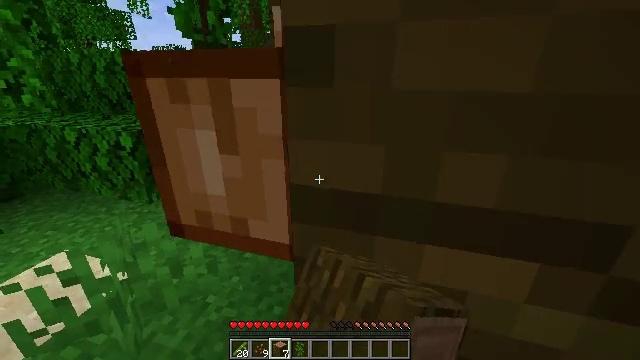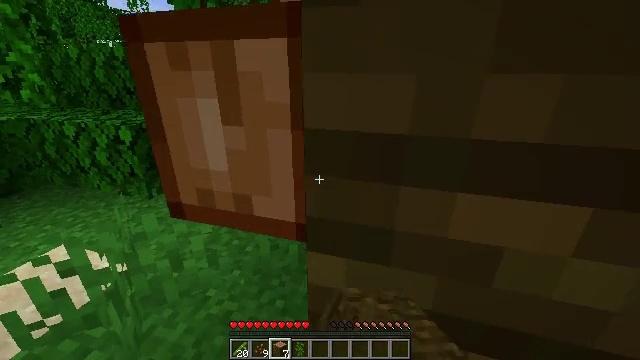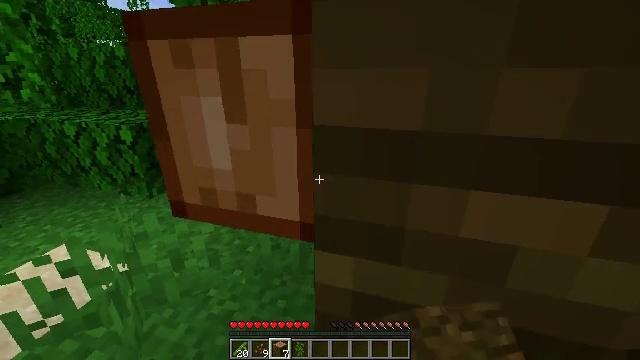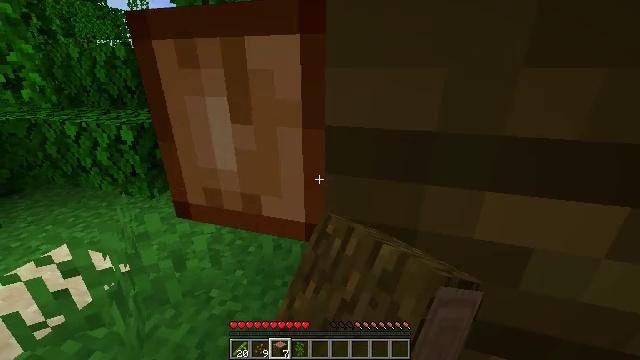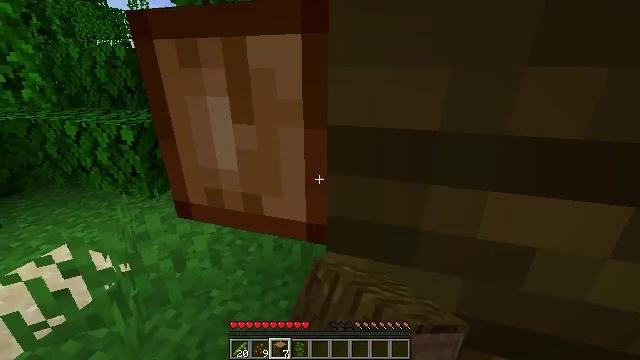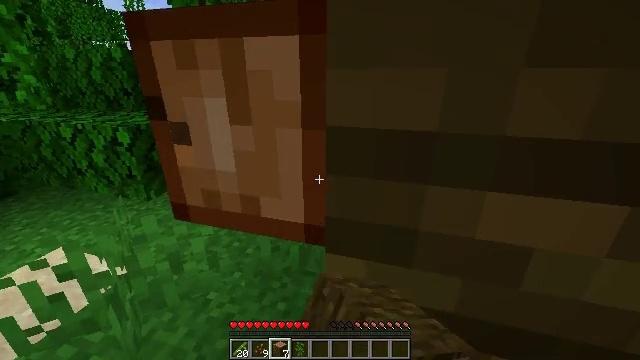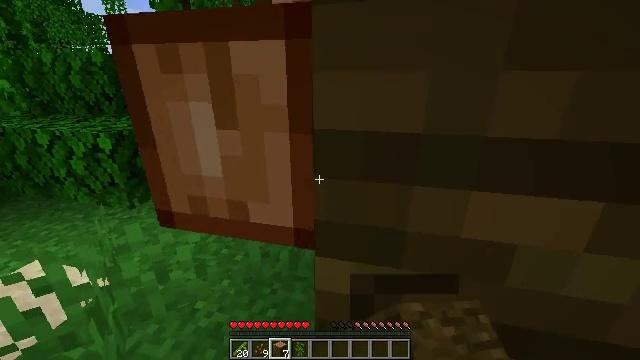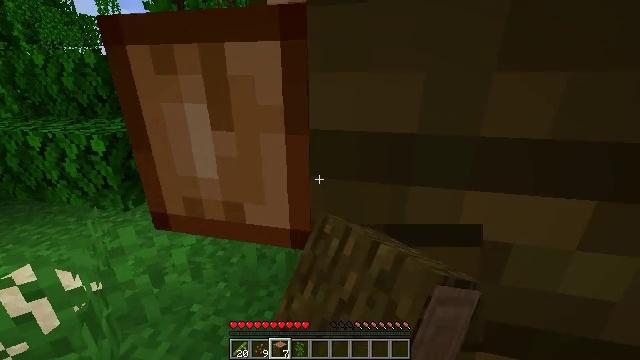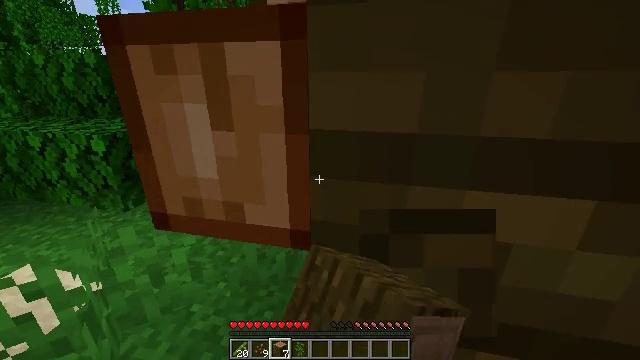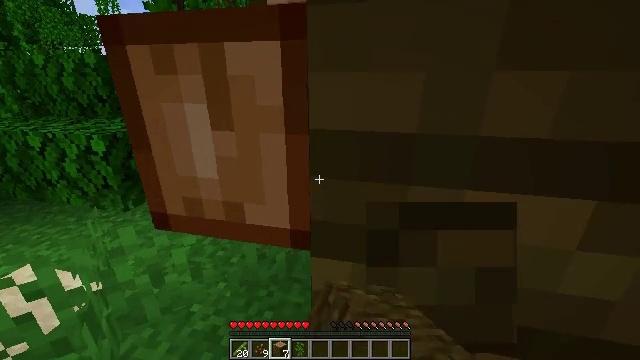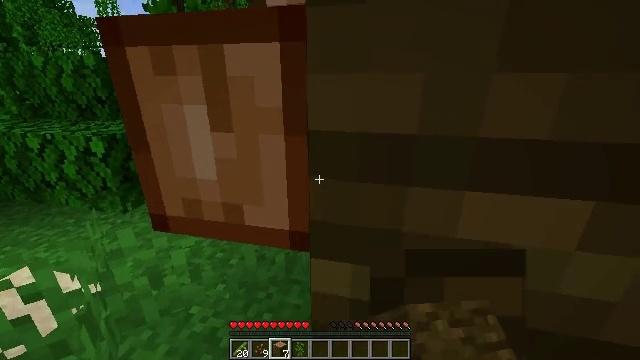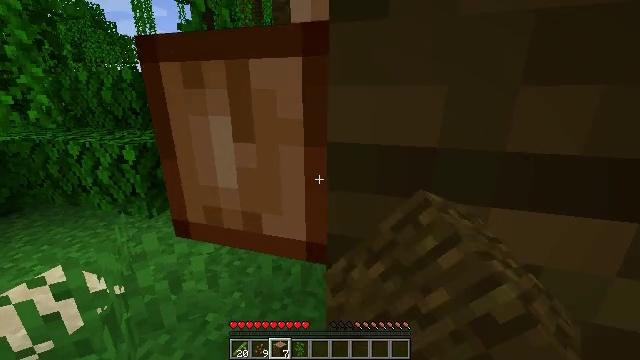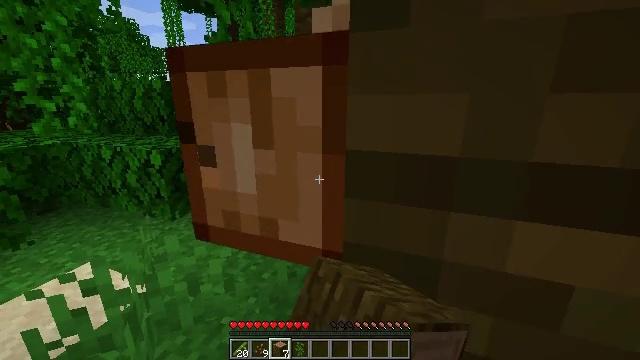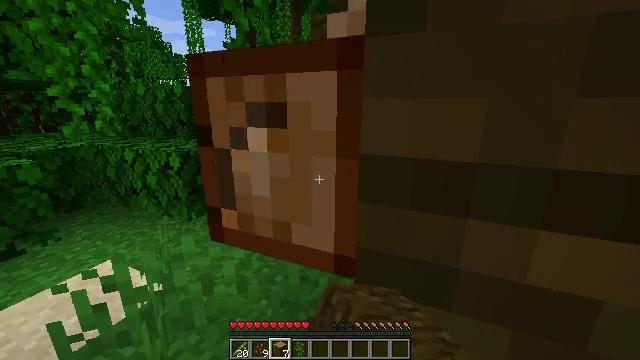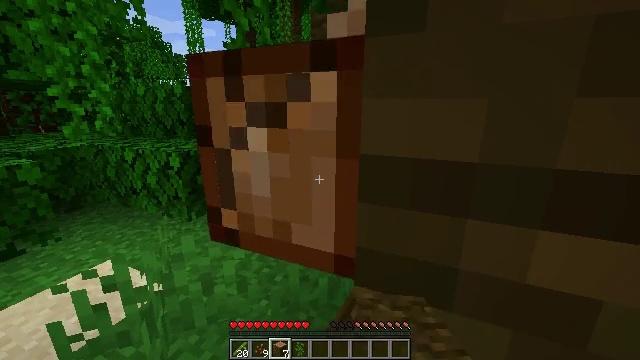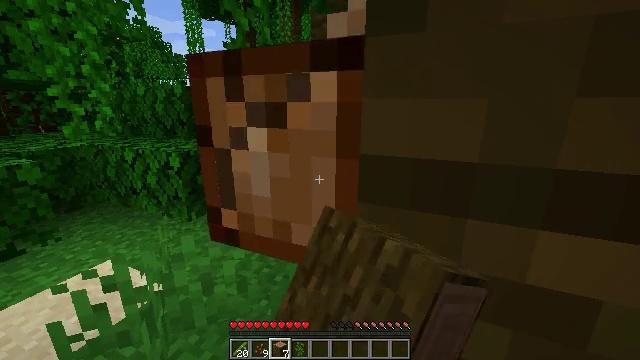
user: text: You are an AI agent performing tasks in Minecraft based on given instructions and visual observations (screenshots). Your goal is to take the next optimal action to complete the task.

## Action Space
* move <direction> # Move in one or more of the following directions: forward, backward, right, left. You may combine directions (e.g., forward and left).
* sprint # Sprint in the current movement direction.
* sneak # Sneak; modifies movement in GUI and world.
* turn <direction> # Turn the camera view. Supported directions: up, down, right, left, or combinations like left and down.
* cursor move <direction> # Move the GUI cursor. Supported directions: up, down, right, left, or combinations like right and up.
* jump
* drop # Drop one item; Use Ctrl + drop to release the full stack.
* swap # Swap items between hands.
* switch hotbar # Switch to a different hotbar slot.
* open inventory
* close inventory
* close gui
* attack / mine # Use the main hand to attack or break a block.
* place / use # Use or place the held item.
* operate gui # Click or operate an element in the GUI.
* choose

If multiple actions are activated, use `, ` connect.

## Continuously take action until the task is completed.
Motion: motion action
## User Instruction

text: Collect cocoa beans.
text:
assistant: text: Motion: attack / mine
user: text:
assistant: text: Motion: attack / mine
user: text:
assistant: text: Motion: attack / mine
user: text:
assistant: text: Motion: attack / mine
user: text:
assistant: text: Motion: attack / mine
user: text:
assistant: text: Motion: turn right, attack / mine
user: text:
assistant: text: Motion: attack / mine
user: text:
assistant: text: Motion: attack / mine
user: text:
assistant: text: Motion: attack / mine
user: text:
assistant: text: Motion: attack / mine
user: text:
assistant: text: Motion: turn left and up, attack / mine
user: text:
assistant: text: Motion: turn left and up, attack / mine
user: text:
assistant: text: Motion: turn left, attack / mine
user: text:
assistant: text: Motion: attack / mine
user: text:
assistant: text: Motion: attack / mine
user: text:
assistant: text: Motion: attack / mine
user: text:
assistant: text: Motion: attack / mine
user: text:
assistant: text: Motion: attack / mine
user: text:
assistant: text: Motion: attack / mine
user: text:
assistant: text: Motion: attack / mine
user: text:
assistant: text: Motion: attack / mine
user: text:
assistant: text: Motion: attack / mine
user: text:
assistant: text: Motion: attack / mine
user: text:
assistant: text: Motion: attack / mine
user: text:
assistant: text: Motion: move forward and move left, turn right and up, attack / mine
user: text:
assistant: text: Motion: move forward and move left, turn right and up
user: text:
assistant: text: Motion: move forward and move left, turn right and up
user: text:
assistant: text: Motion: move forward and move left, turn right and up
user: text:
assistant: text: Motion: move forward and move left, turn right and up
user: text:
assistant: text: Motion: turn right and up